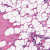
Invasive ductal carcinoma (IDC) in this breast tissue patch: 0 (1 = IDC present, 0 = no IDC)